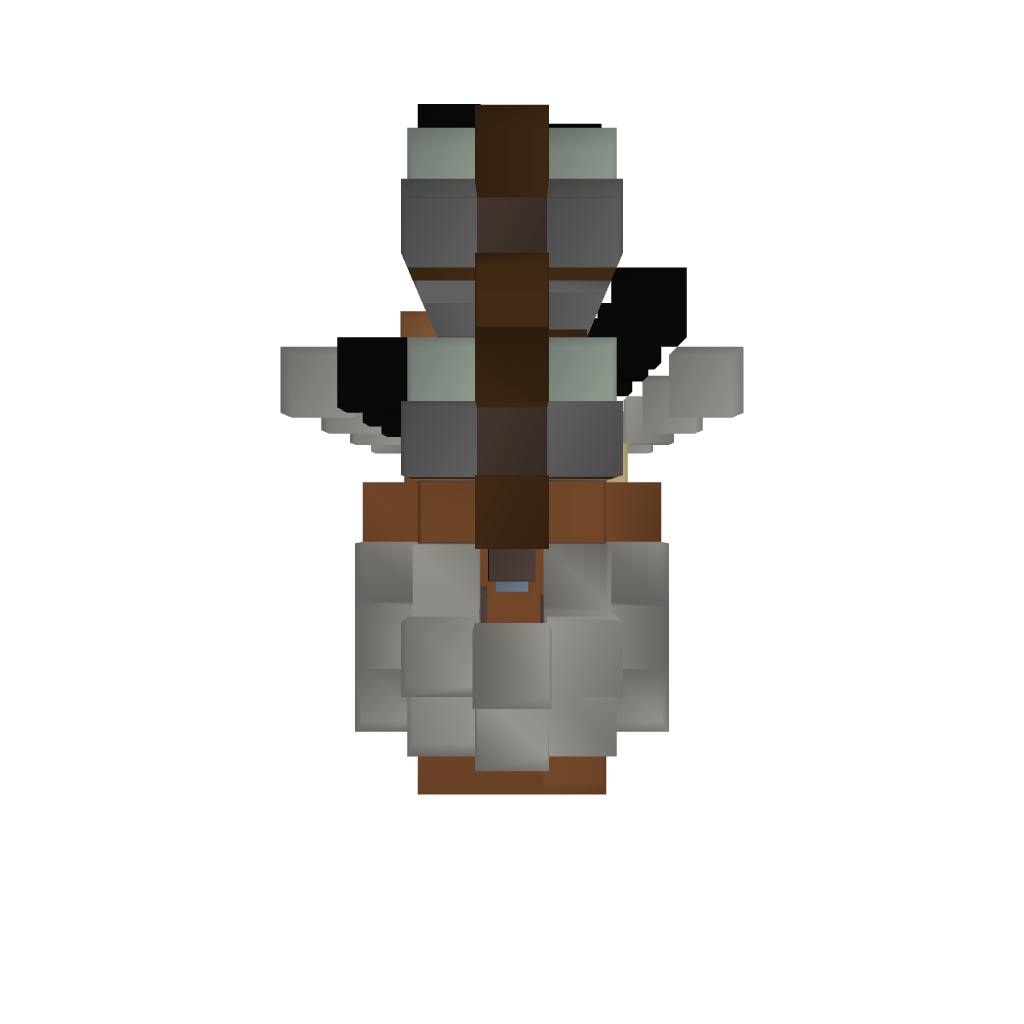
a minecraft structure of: Airship Frigate Class T Type A